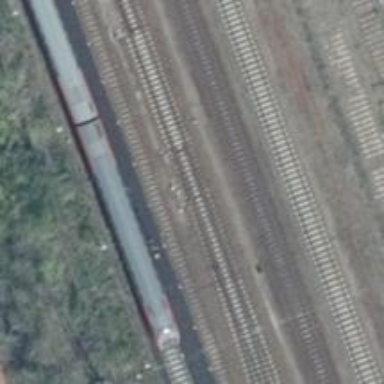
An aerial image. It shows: Railway switch.